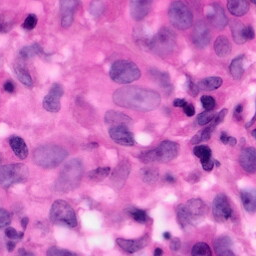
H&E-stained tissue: Pancreatic